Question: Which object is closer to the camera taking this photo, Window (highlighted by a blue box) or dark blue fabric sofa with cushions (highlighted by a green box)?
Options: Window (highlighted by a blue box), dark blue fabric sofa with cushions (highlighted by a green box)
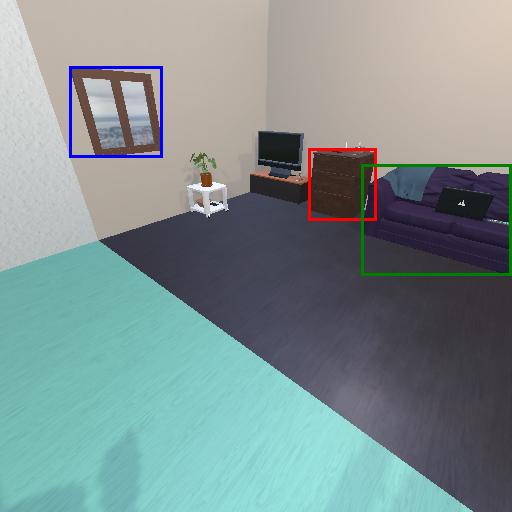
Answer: Window (highlighted by a blue box)